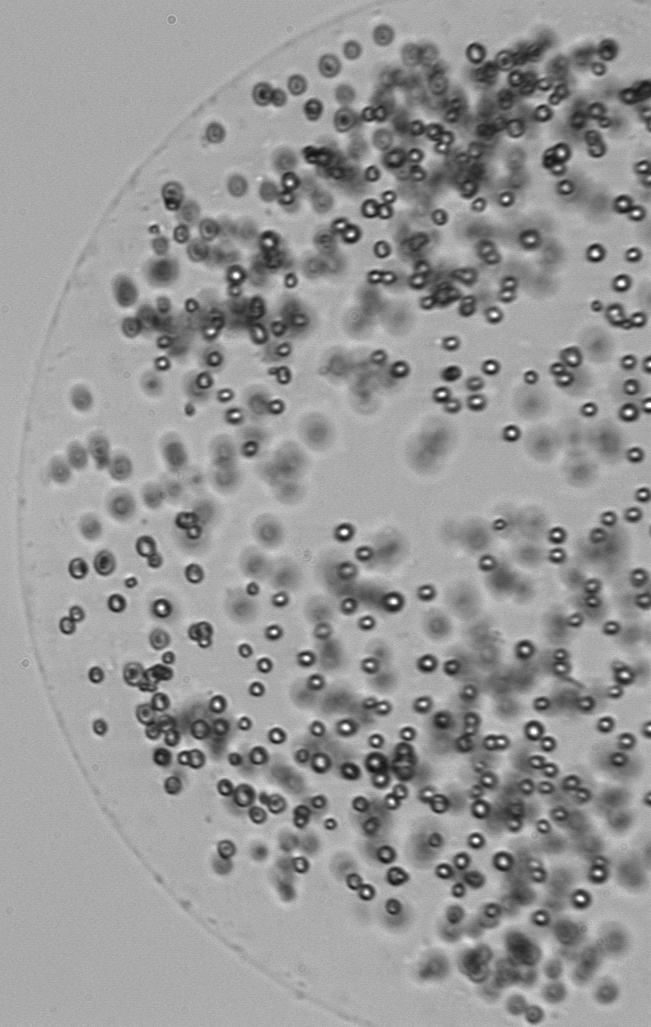
Label: Phaeocystis